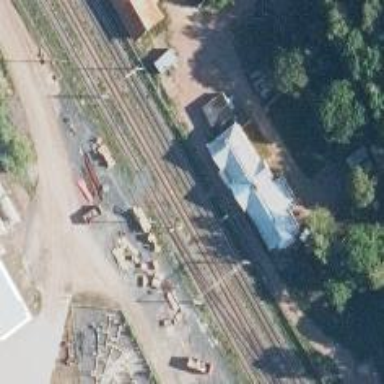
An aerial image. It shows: Railway yard.